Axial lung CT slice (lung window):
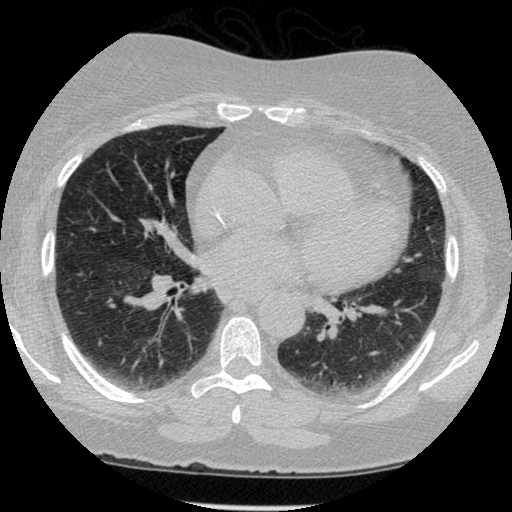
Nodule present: no